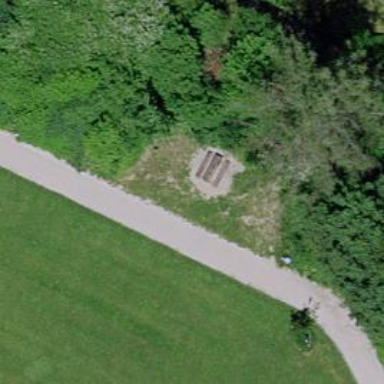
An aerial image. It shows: Picnic table located in leisure land area.